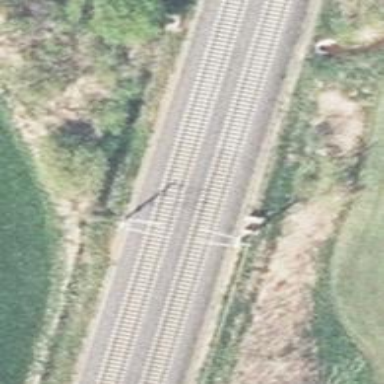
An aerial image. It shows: Milestone along the railway track with catenary mast.